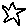
Label: star